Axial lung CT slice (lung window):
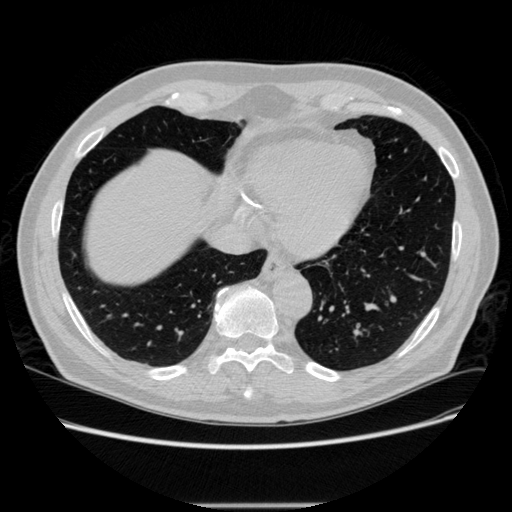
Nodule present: no